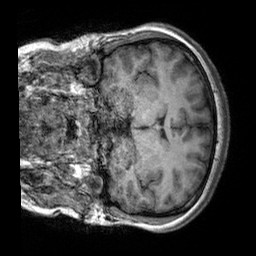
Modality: T1w
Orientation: coronal
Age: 20
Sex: female
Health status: healthy
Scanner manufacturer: siemens
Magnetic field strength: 3 T
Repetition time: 2.3 s
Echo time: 0.00303 s